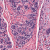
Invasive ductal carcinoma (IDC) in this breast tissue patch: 1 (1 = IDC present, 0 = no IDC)